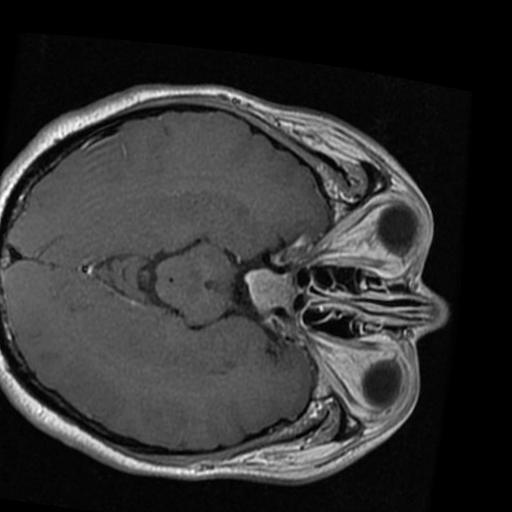
Label: brain_tumor